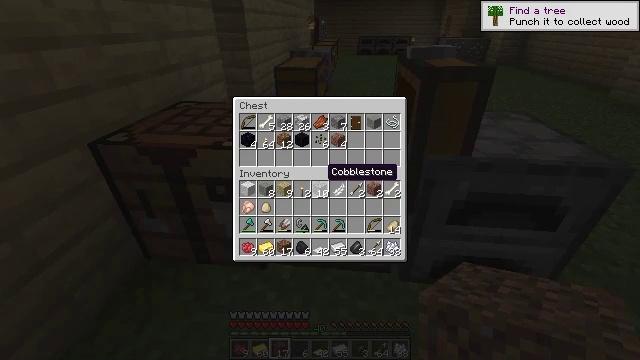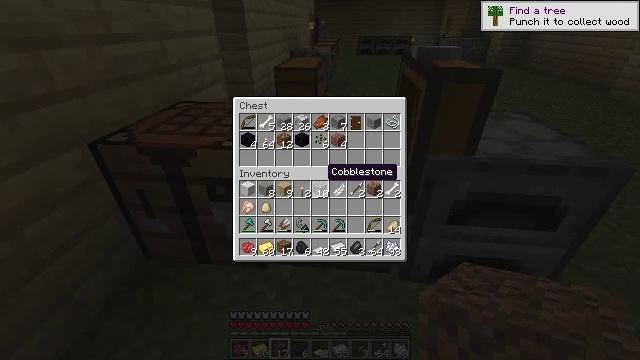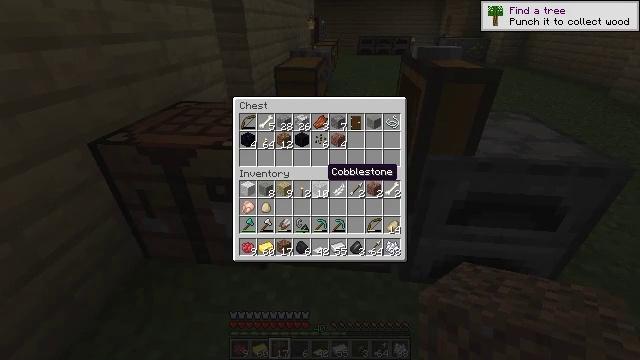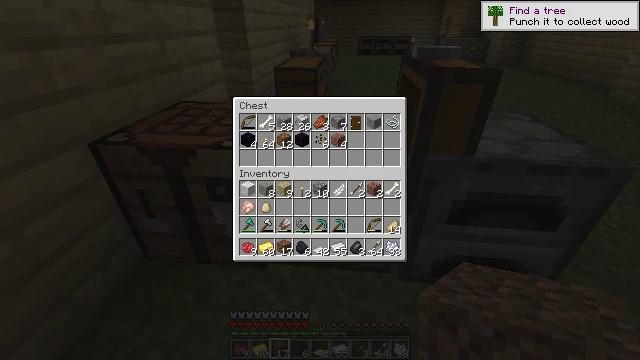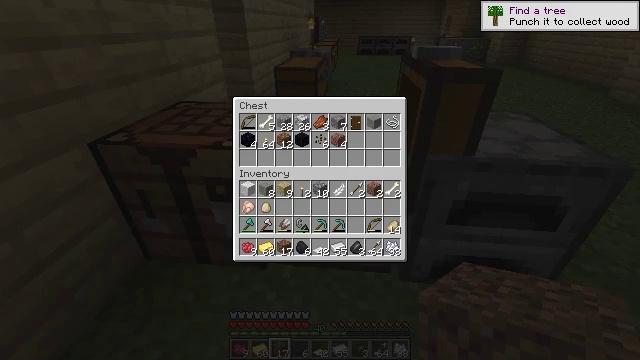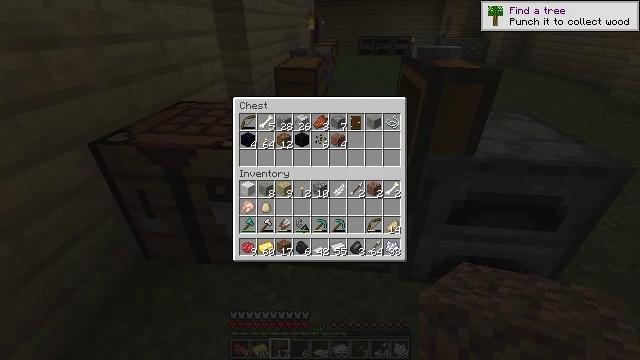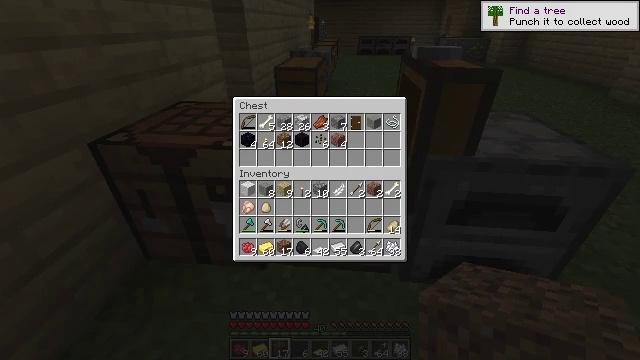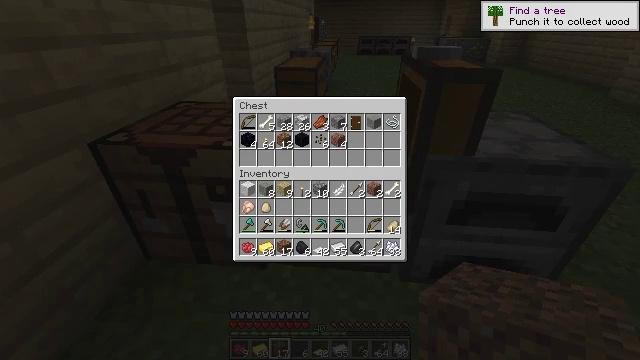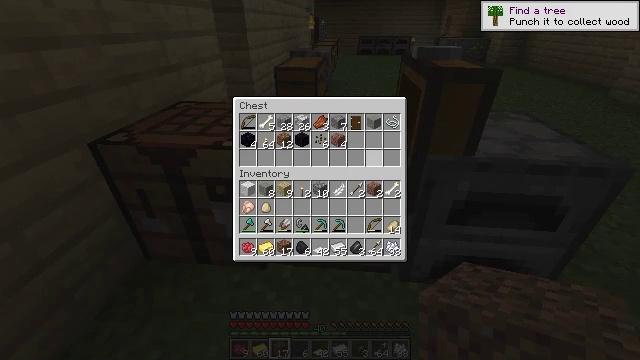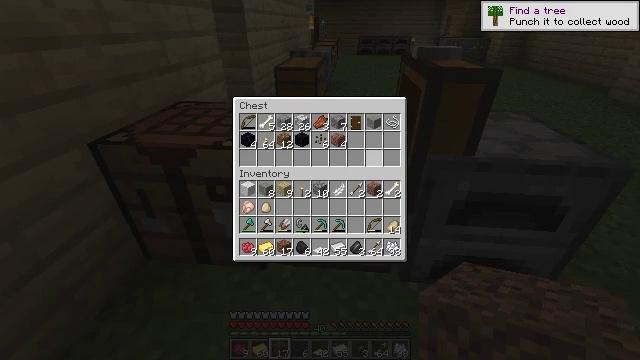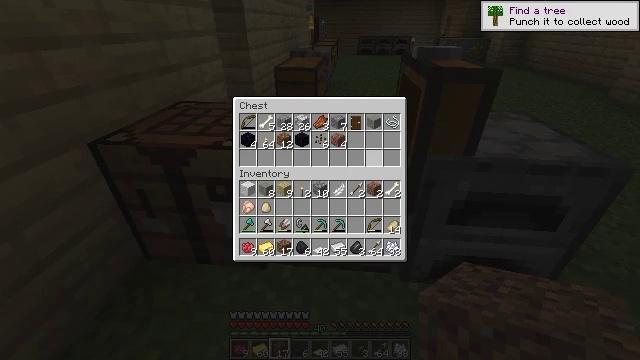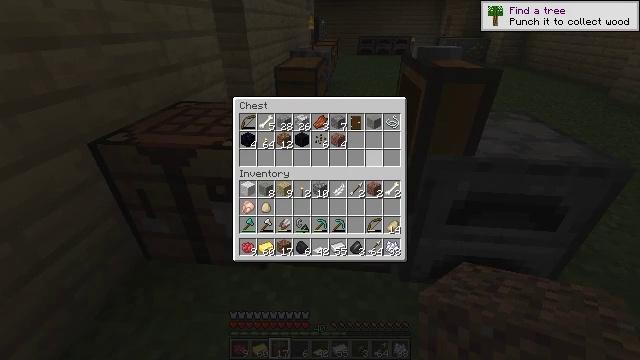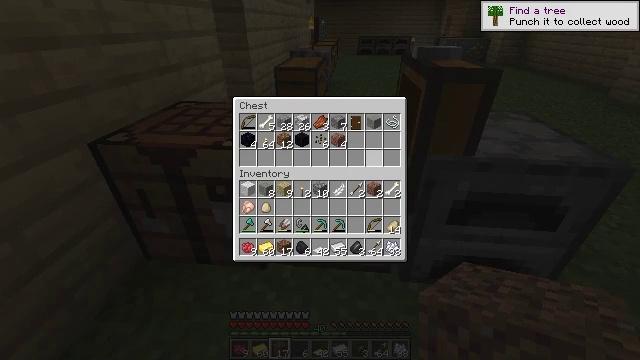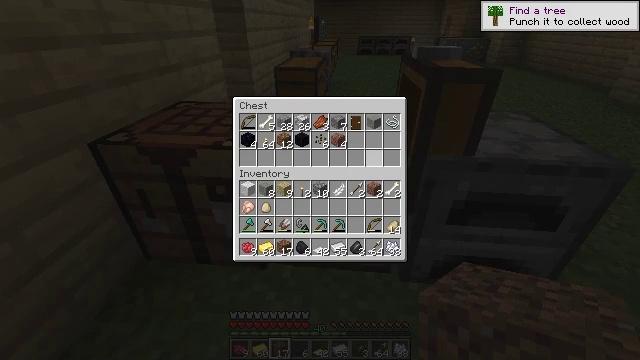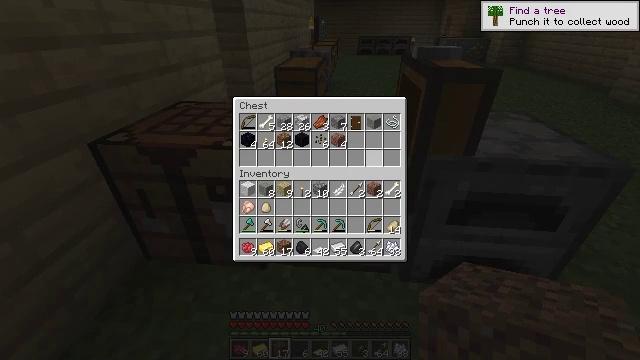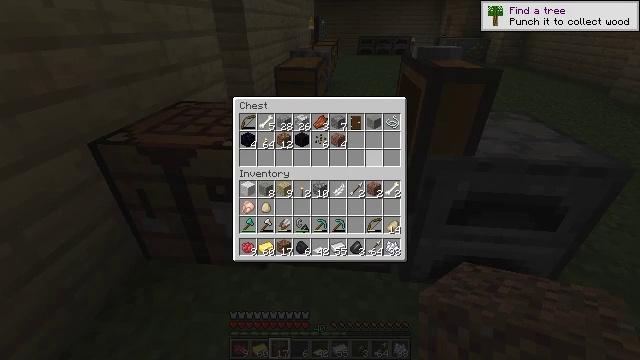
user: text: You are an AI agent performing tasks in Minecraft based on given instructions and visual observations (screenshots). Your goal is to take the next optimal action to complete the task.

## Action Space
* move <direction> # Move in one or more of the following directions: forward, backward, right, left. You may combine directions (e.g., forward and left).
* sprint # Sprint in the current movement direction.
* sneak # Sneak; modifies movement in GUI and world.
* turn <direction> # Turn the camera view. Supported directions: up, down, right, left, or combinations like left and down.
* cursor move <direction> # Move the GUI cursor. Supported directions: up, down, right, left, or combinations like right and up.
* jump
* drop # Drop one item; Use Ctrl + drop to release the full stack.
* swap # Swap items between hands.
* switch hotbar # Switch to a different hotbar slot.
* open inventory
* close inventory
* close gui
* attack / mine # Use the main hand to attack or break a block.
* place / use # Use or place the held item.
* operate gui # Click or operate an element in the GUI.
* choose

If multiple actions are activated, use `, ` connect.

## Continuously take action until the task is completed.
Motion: motion action
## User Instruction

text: Create a gold block using 9 gold ingots.
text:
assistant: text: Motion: no_op
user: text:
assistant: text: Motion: no_op
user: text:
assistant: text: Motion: no_op
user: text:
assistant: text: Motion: cursor move right
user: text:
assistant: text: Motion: cursor move right
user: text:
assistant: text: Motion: no_op
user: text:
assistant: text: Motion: no_op
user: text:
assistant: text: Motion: no_op
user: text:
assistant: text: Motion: no_op
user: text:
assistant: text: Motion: no_op
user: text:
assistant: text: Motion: no_op
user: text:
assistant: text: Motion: no_op
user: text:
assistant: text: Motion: no_op
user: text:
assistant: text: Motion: no_op
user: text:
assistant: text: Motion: no_op
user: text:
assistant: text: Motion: no_op
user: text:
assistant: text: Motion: no_op
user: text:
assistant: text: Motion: no_op
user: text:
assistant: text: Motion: no_op
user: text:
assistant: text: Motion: no_op
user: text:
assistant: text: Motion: no_op
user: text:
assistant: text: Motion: no_op
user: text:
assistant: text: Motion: no_op
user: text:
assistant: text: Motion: no_op
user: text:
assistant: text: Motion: no_op
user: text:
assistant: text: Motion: cursor move up
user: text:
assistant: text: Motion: no_op
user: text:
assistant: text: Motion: cursor move left
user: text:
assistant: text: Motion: no_op
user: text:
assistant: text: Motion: no_op